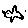
Label: bird